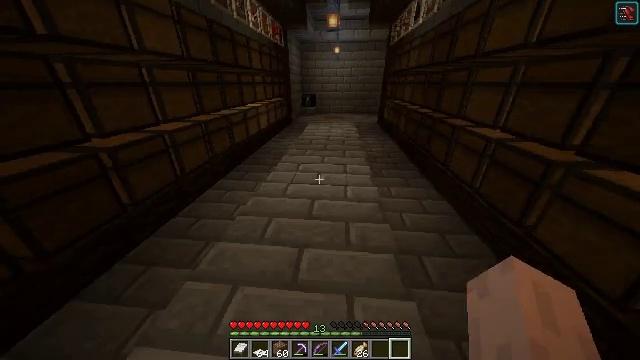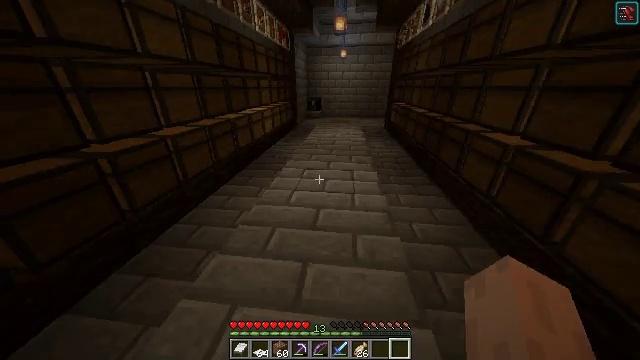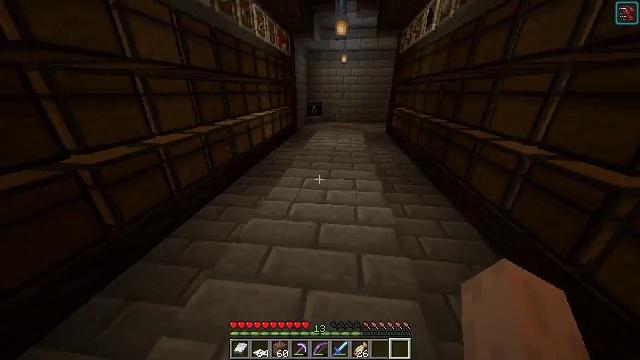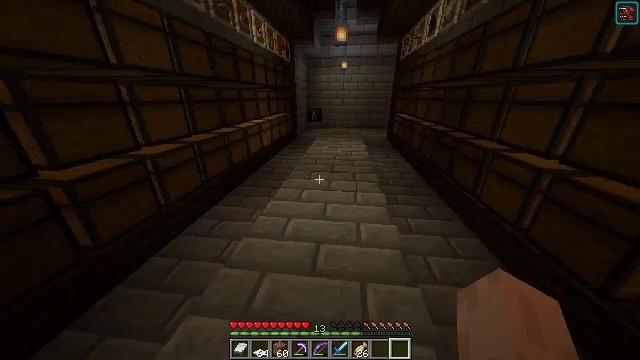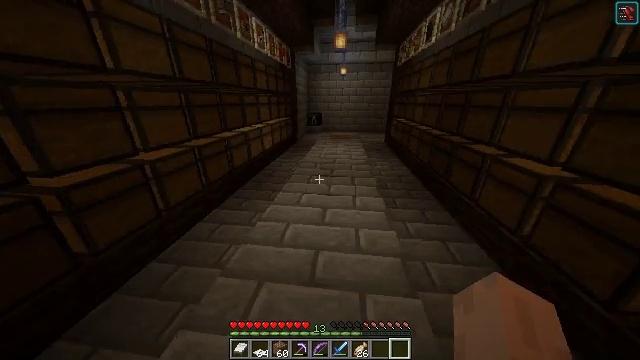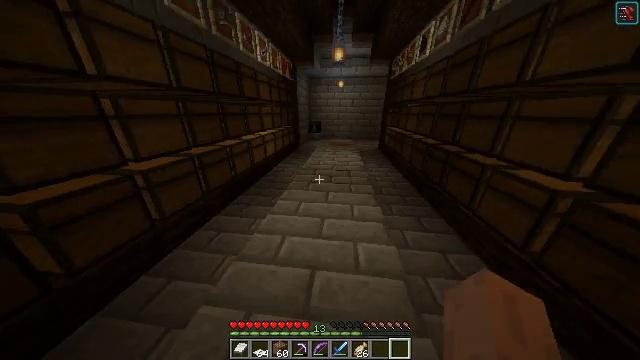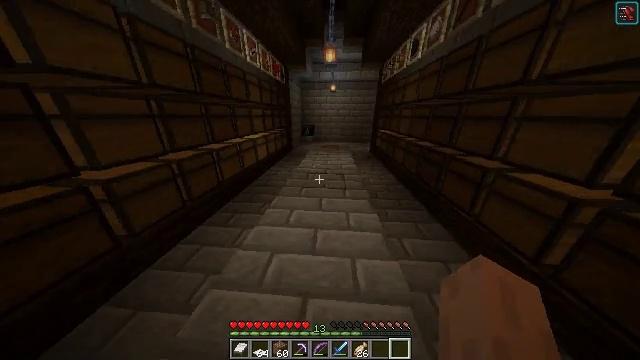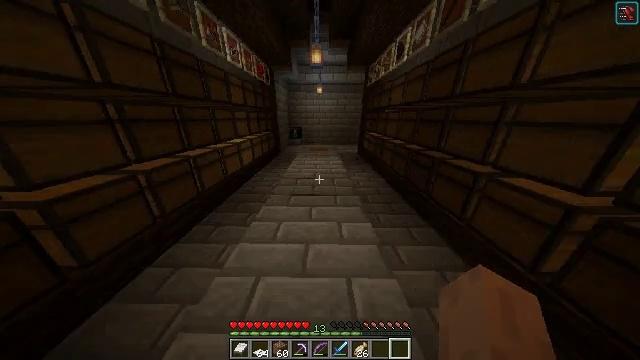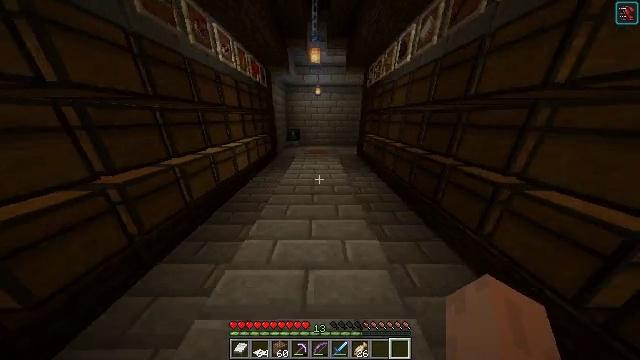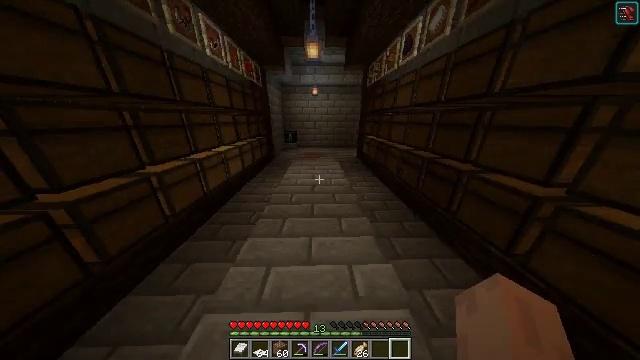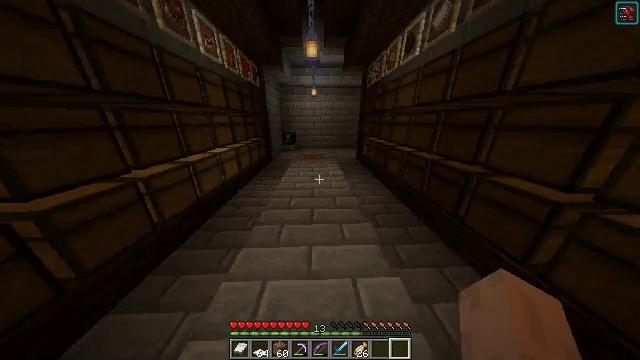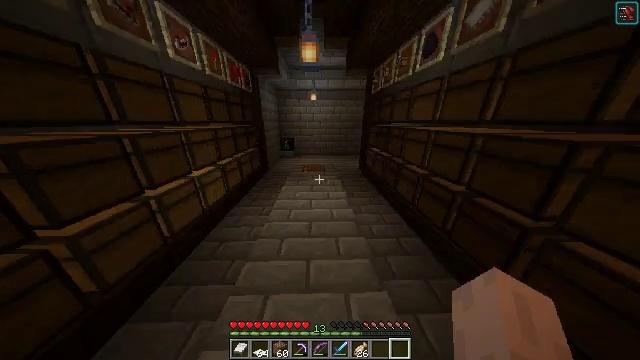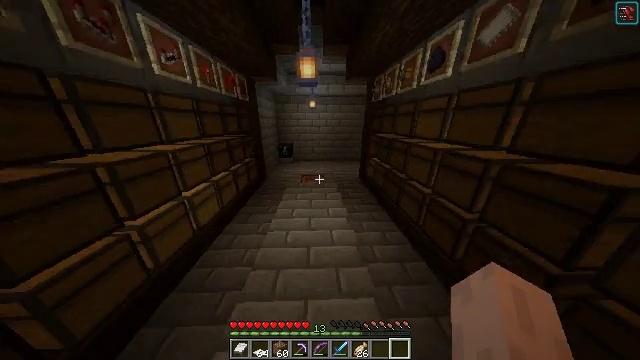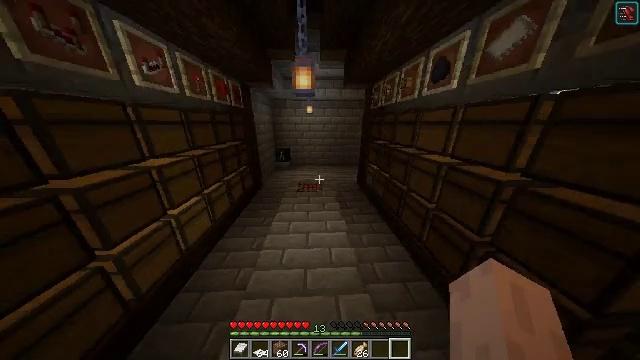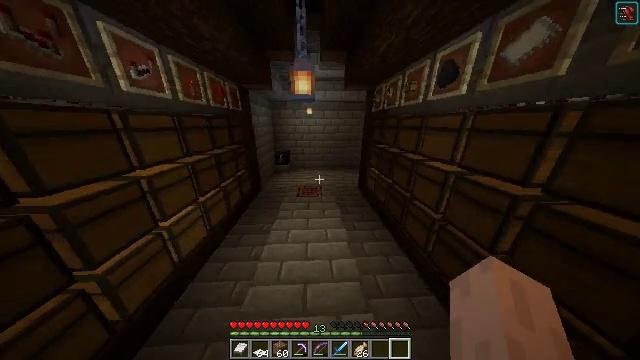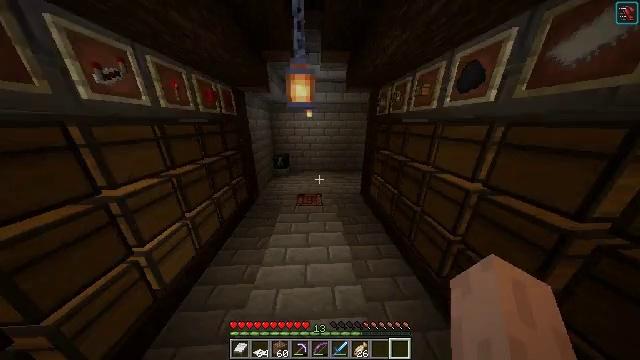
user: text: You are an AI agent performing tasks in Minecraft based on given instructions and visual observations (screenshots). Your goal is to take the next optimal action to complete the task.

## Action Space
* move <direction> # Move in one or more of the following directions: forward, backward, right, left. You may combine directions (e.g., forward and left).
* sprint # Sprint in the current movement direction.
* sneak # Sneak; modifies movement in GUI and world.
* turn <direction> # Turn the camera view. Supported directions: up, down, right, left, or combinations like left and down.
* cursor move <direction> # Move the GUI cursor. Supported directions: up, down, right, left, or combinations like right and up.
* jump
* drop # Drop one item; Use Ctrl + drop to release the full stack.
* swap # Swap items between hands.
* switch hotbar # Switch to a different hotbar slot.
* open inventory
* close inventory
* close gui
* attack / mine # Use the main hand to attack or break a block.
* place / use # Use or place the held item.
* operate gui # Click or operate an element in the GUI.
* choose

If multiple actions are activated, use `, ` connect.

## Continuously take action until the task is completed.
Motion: motion action
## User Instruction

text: Crafting a shulker box will help with your storage needs.
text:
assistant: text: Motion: move forward, turn left
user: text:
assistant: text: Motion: turn up
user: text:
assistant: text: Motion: move forward, turn up
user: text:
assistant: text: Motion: move forward
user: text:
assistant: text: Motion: move forward
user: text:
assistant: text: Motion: move forward, turn right
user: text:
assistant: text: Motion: move forward, turn right
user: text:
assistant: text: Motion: move forward
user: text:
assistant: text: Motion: move forward
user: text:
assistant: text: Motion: move forward
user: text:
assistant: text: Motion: move forward, jump
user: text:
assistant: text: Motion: move forward, jump
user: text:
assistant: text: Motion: move forward, jump
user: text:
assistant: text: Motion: move forward
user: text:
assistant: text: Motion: move forward
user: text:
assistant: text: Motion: move forward
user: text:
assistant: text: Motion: move forward
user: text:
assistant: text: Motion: move forward
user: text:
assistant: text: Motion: move forward, turn left
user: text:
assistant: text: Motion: move forward, turn left and down
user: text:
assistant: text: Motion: move forward, turn down
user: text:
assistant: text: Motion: move forward, turn down
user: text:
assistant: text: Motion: move forward, turn down
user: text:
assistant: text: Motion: move forward, turn down
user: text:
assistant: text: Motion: no_op
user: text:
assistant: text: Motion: no_op
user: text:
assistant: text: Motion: move forward
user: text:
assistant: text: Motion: move forward, turn left and down
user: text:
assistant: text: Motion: turn down
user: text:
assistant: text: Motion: turn left and down